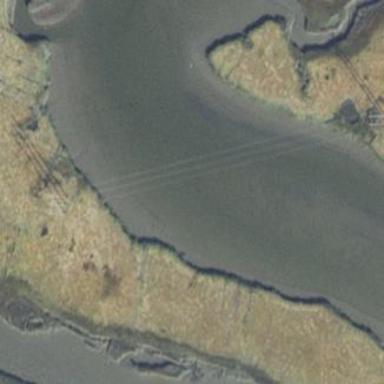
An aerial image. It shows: Saltmarsh wetland area.